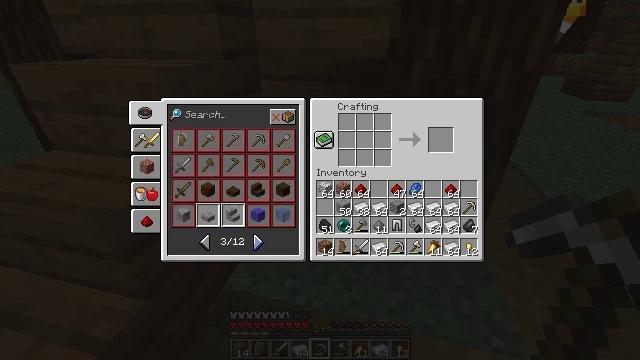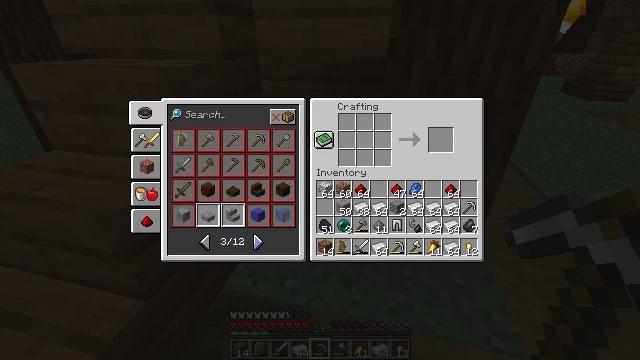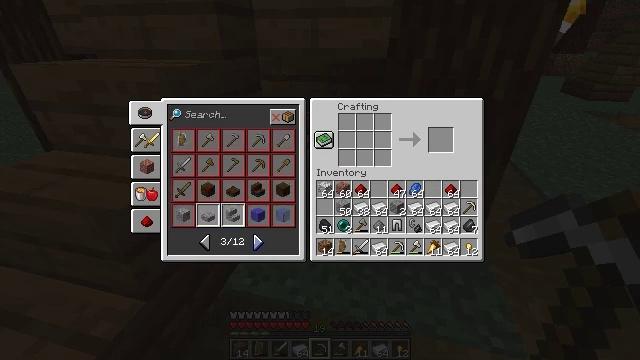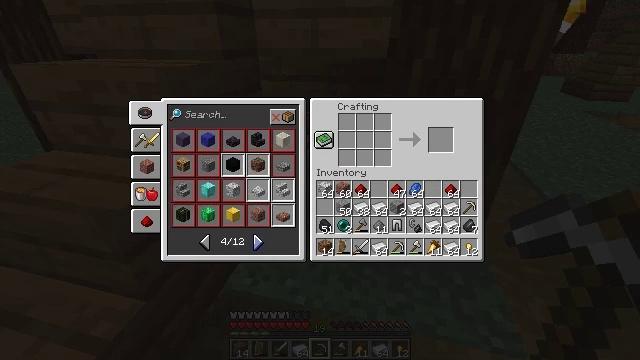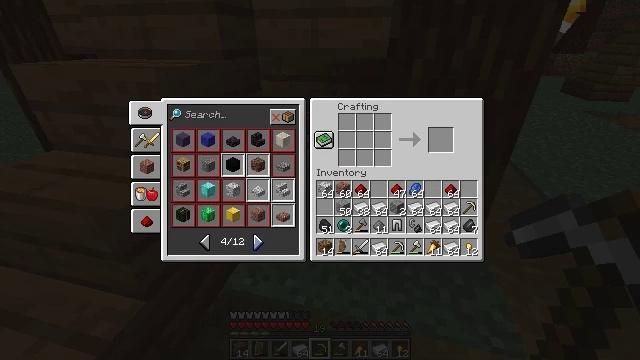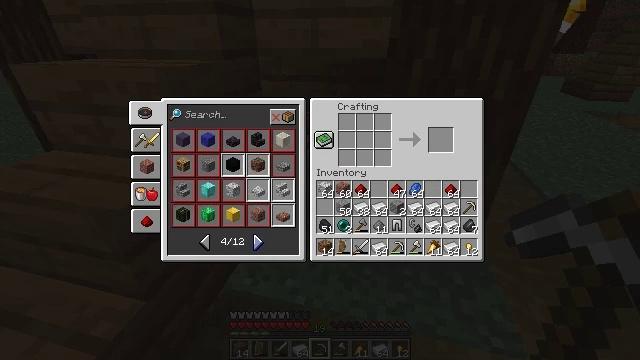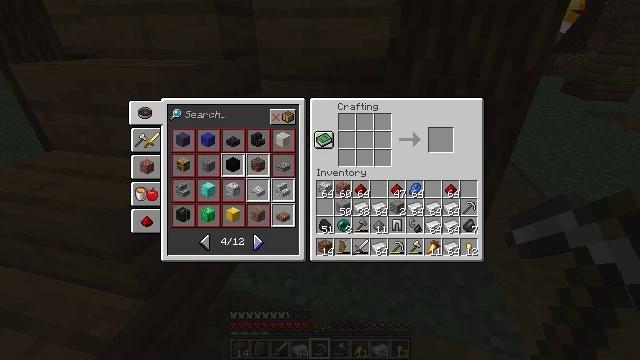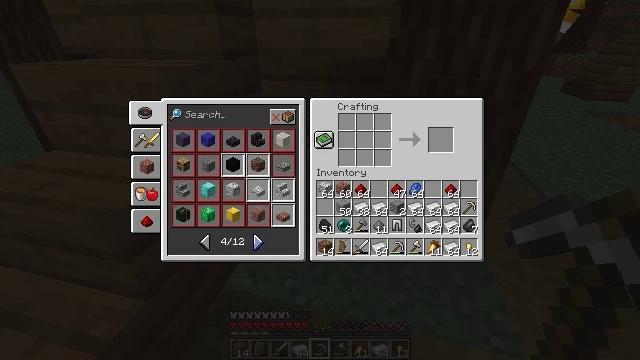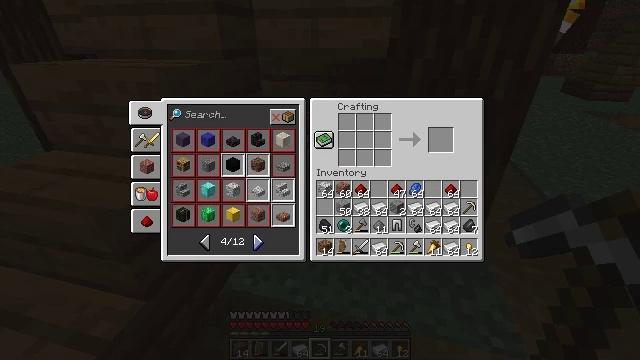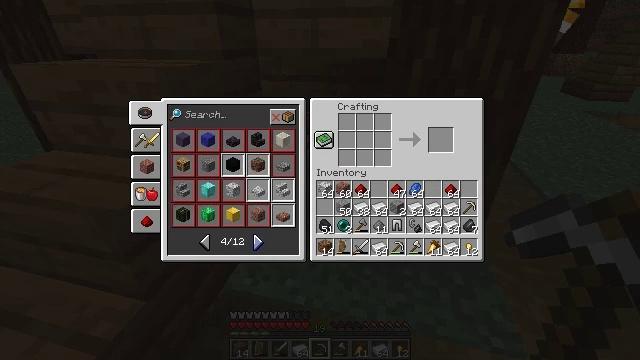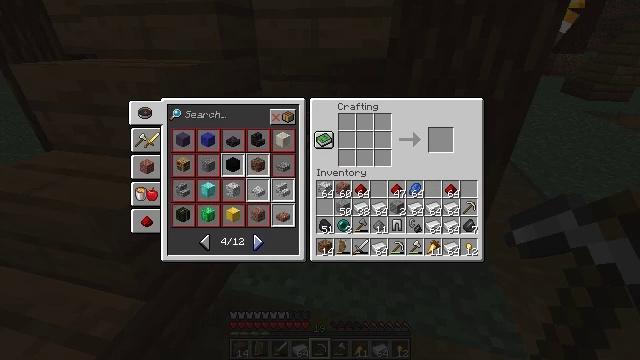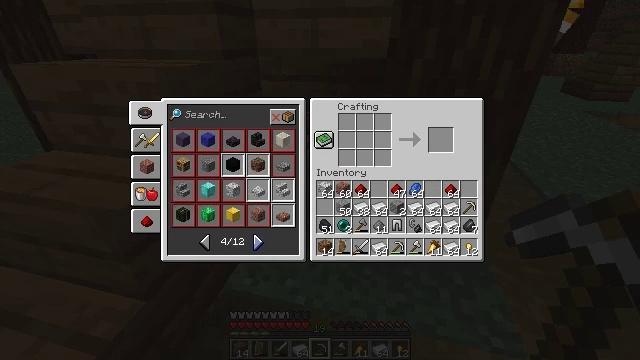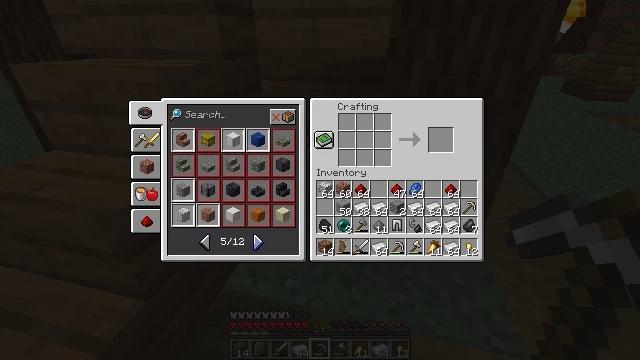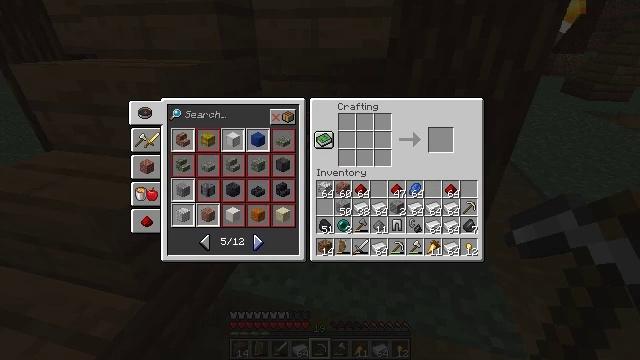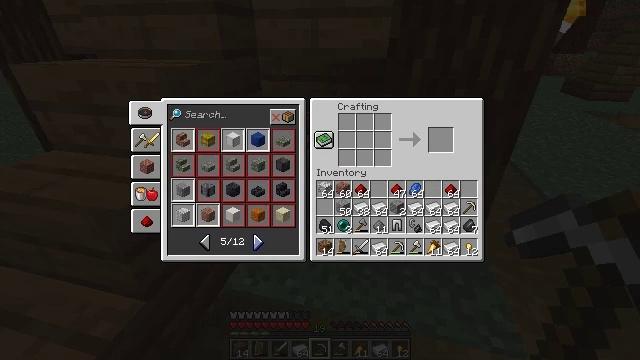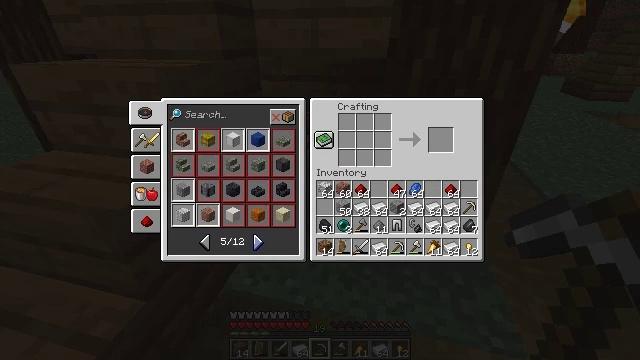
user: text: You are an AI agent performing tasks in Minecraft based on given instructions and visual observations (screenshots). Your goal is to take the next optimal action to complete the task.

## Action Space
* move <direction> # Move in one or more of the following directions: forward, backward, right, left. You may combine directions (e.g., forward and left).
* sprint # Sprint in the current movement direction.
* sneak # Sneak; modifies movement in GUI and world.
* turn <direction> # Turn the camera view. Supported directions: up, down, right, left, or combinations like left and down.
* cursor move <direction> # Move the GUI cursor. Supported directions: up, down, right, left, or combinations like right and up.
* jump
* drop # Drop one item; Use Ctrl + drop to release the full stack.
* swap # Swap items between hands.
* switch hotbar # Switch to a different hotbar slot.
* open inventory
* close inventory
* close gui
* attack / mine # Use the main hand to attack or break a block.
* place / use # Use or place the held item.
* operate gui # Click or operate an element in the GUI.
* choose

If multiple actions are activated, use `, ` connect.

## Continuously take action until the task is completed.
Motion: motion action
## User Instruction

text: Open the crafting table to craft an iron block.
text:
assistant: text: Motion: attack / mine
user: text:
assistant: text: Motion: no_op
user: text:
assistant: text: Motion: attack / mine
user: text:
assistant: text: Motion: attack / mine
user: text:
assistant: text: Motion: attack / mine
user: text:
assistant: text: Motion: no_op
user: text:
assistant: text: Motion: no_op
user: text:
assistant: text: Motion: no_op
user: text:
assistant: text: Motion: no_op
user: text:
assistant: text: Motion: no_op
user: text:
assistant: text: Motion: no_op
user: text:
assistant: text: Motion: attack / mine
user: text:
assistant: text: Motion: attack / mine
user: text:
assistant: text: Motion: attack / mine
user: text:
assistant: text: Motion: no_op
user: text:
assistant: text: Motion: no_op
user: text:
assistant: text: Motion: no_op
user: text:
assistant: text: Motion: no_op
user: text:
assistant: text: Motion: turn up
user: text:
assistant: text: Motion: turn up
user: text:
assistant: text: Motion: turn up
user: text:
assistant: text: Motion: sneak
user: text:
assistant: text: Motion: sneak
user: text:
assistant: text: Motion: sneak
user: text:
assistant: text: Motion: sneak
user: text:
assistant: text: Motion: sneak
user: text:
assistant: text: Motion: sneak, attack / mine
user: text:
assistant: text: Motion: sneak, attack / mine
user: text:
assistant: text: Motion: sneak, attack / mine
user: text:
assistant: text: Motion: sneak, attack / mine